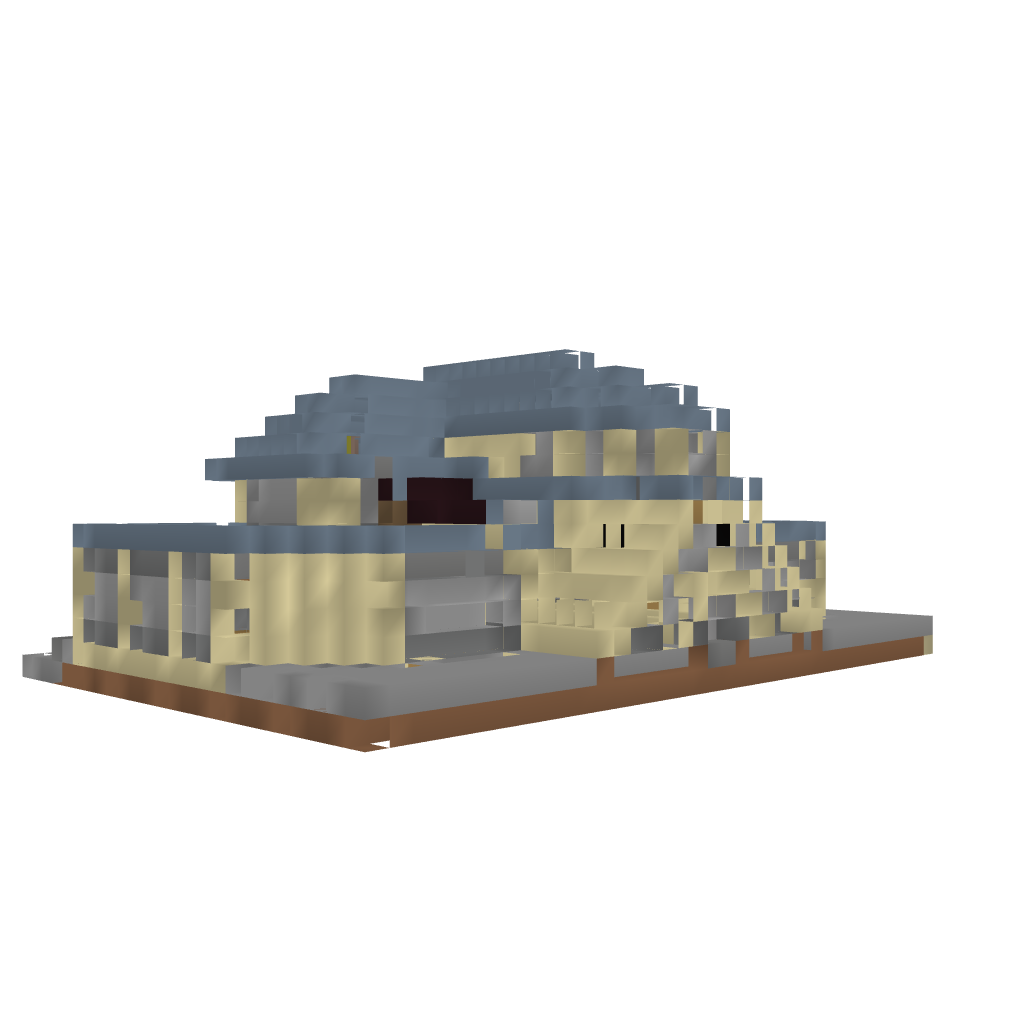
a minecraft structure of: ch2112`little mansion